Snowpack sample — Buffalo Mountain, Silverthorne, Colorado, USA (1/25/25, 10:11 AM MST)
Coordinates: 39.6222, -106.1139
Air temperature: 22 °F
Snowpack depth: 110 cm
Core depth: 30 cm
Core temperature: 42.8 °F
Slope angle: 12°, slope face: 102°
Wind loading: high
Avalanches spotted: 0
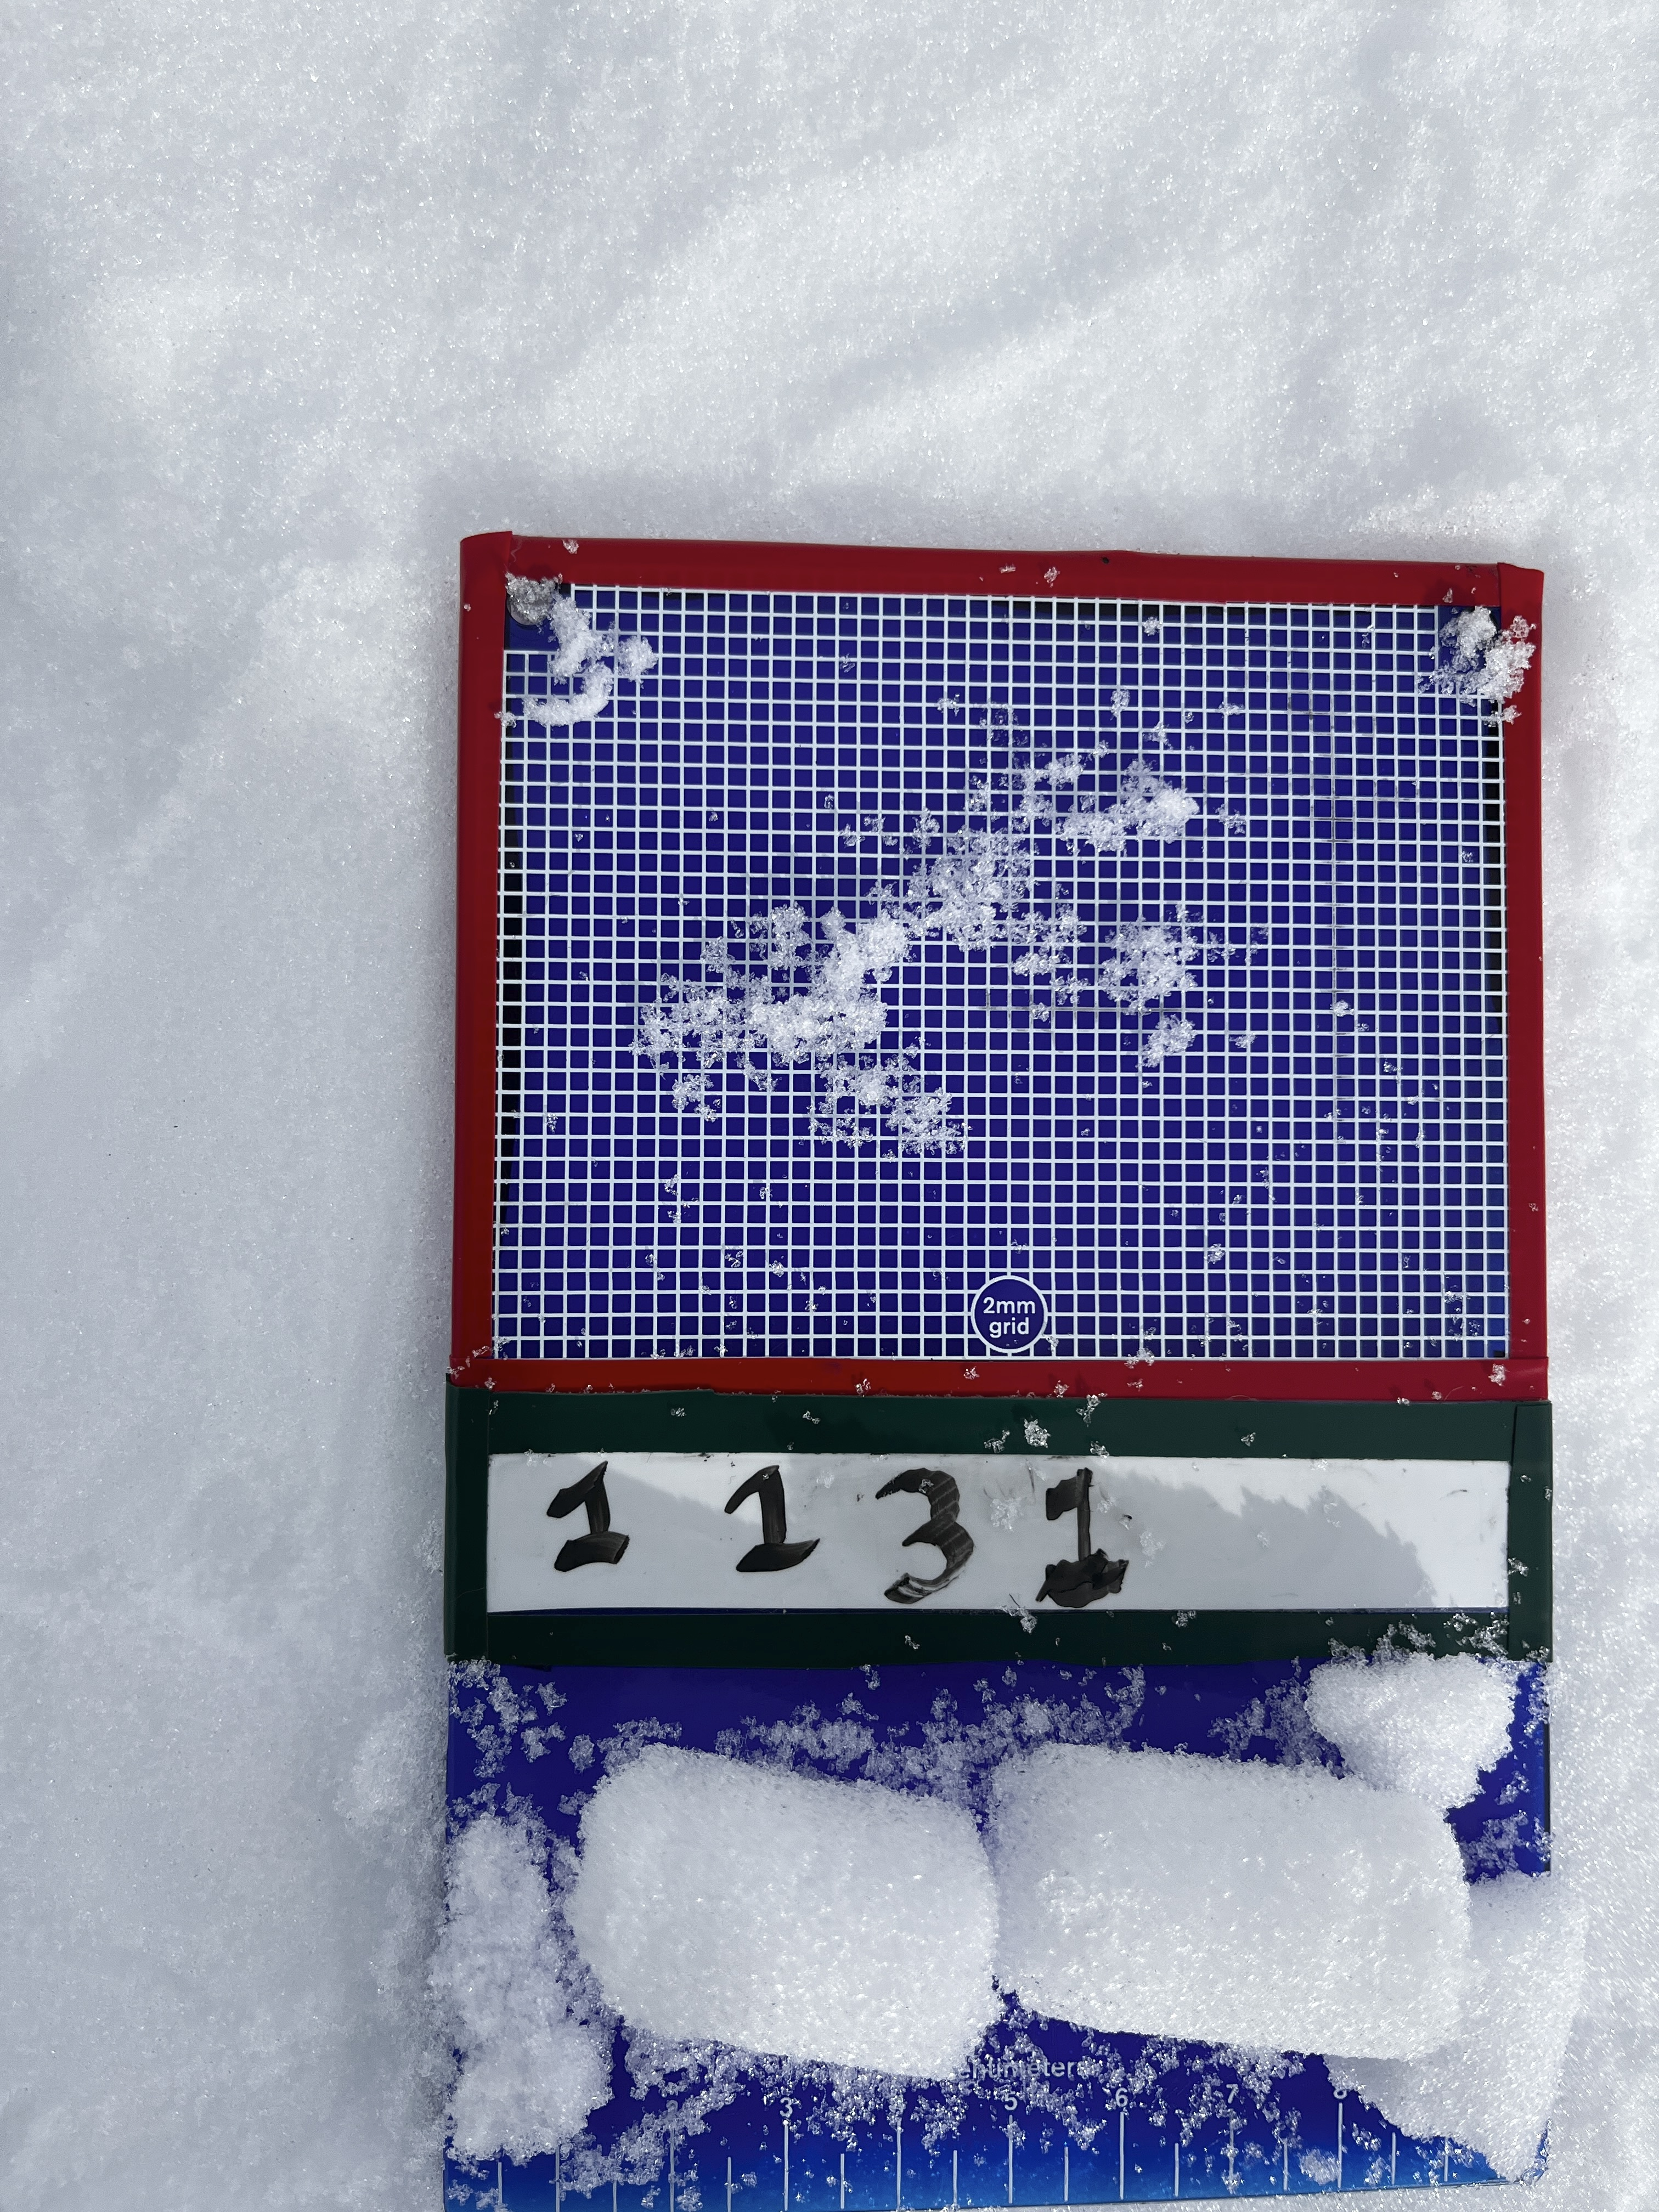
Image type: crystal_card
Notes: No avalanches nearby, collected on the outskirts of a fire break 15 meters from the treeline, on way to Buffalo and Red Mountain